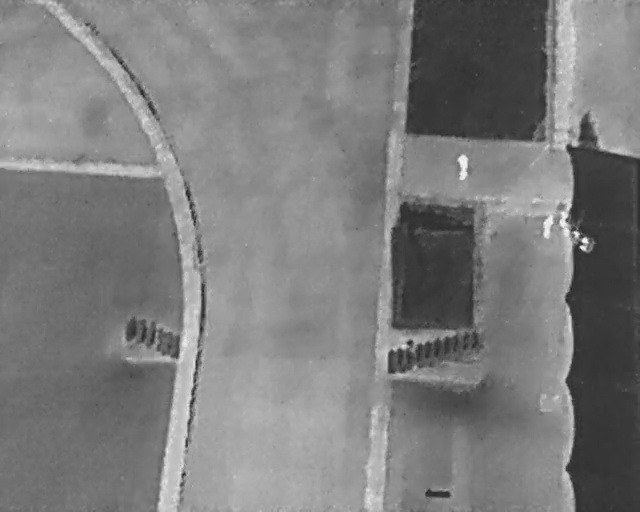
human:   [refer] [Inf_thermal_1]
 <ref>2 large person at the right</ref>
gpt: <box>[[69, 30, 74, 33, 2], [83, 42, 88, 45, 9]]</box>